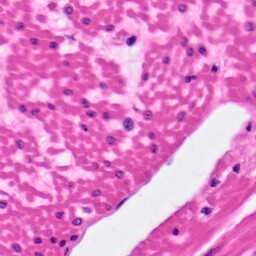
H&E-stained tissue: Pancreatic